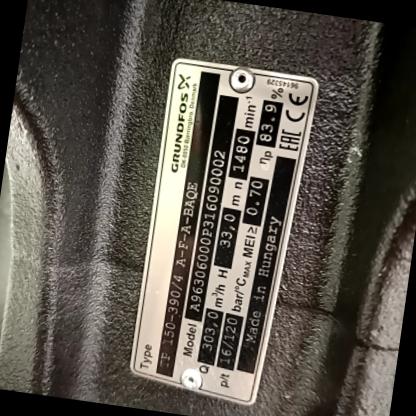
Klasa: tabliczka-znamionowa